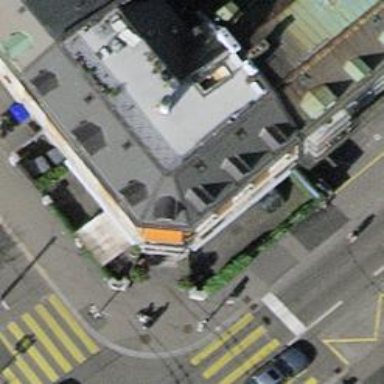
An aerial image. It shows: Restaurant.